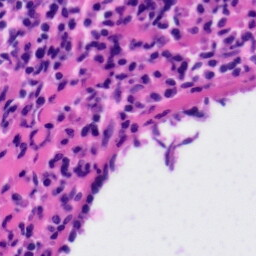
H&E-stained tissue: Tonsil